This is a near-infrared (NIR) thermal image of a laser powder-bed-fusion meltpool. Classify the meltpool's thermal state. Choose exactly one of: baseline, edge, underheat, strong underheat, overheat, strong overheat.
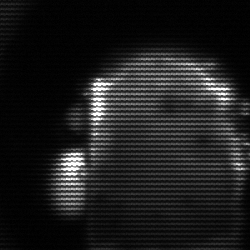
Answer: baseline